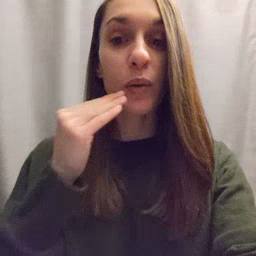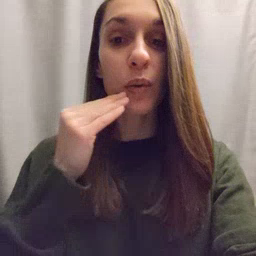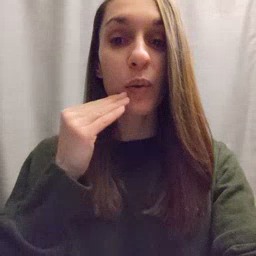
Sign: home